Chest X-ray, PA view. Patient: 64 years old, sex M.
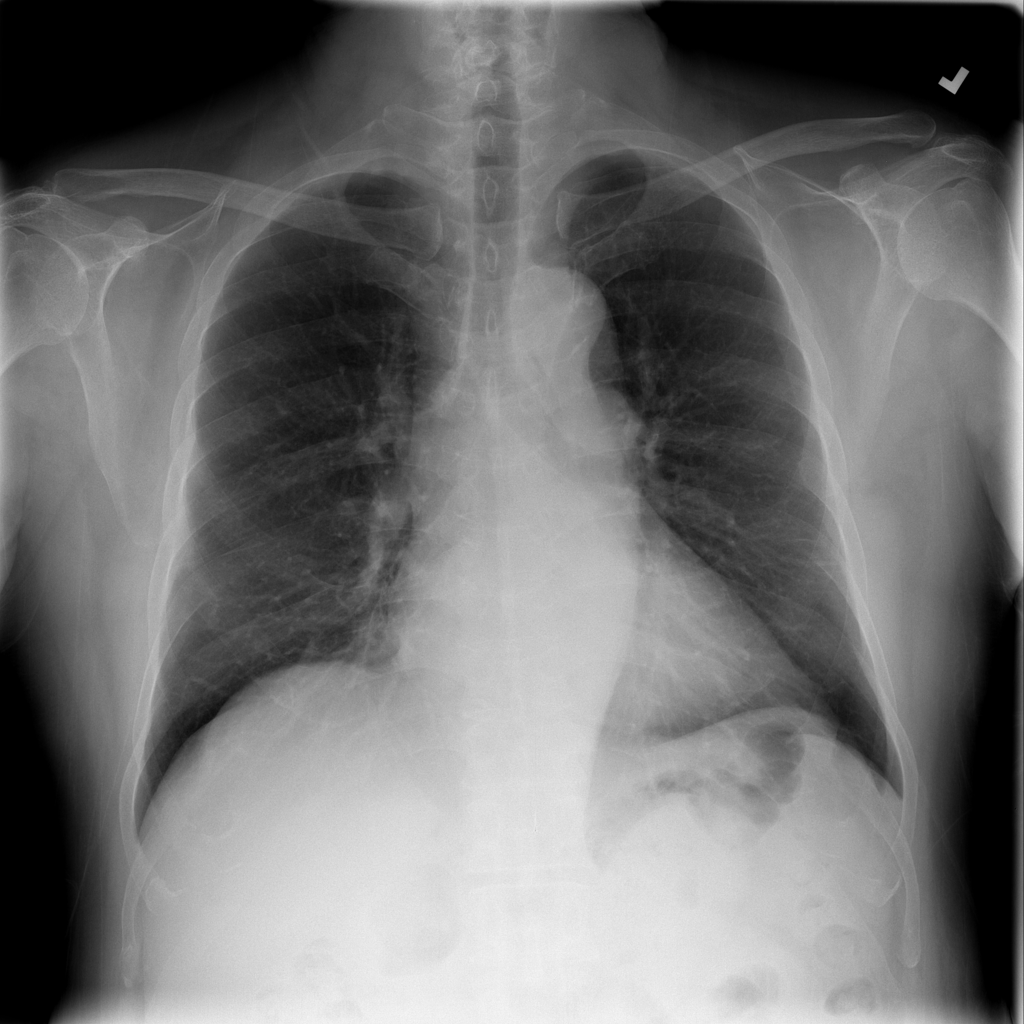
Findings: No Finding